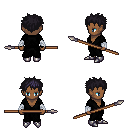
a pixel art fantasy rpg character, female body template, human, dark skin, gray robe, magenta pants, raven bedhead hairstyle, white cloth bandages, metal boots, spear, four views (front, back, left, right), 2x2 character sprite sheet, small pixel art, hard edges, no anti-aliasing